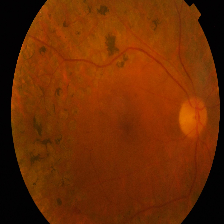
Diabetic retinopathy grade: Proliferative DR